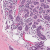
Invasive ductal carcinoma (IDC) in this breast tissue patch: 1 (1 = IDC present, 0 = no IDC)